Field crop: tomato
Growth stage: 1
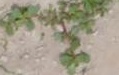
Species: portulaca